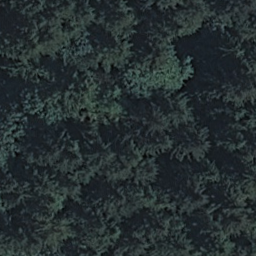
Label: forest